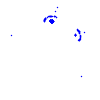
Particle: electron